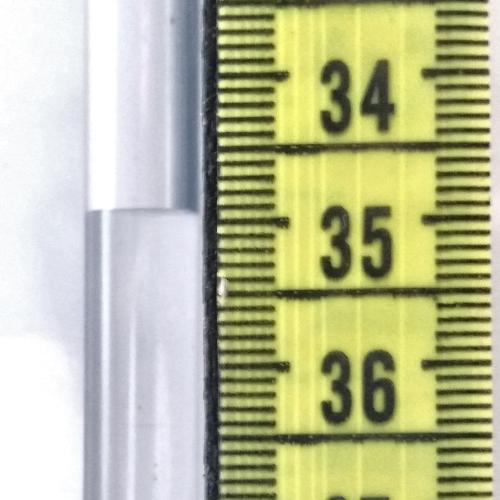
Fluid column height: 34.9 cm